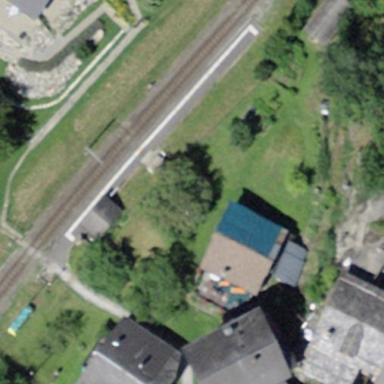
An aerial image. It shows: Platform for public transport and railway.